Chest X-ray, PA view. Patient: 71 years old, sex M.
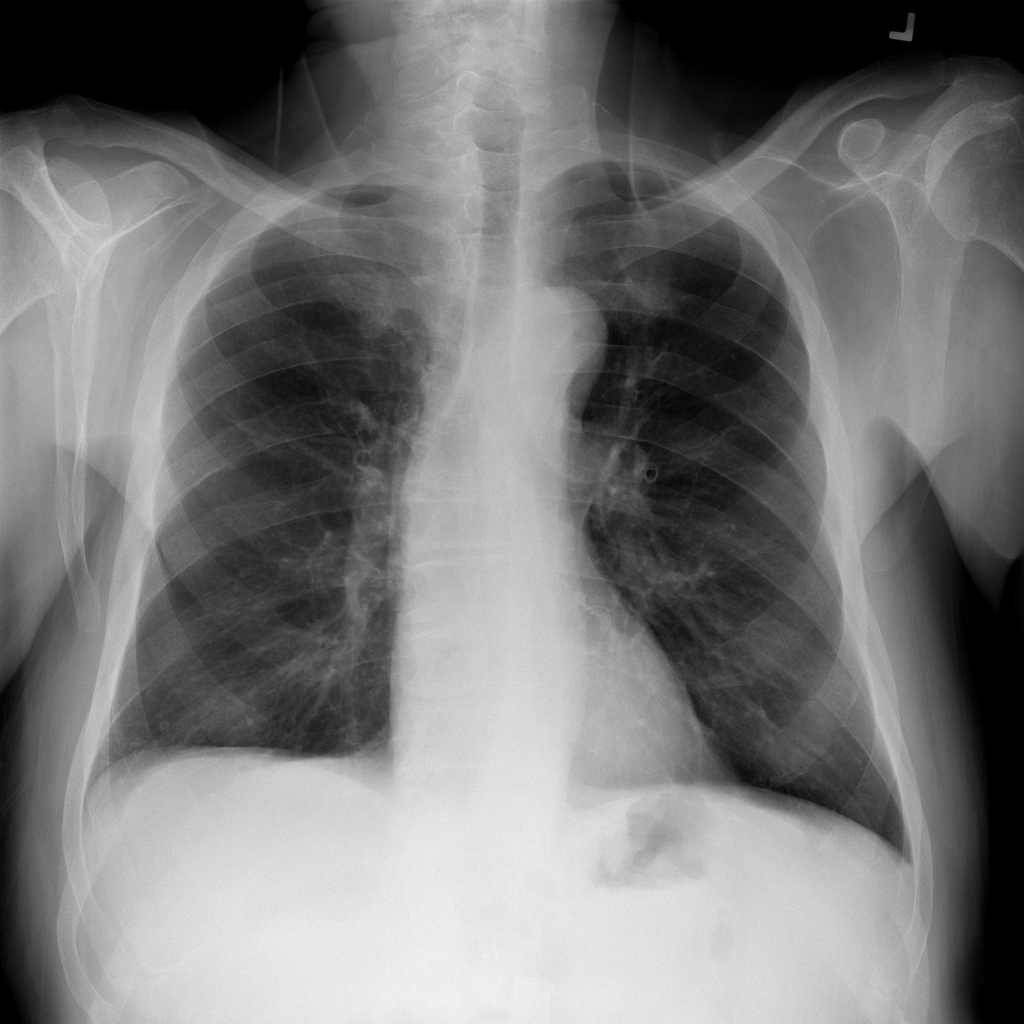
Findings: No Finding